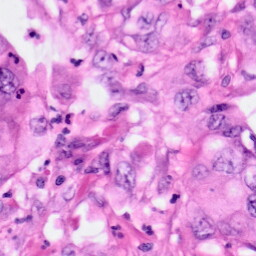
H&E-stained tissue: Pancreatic